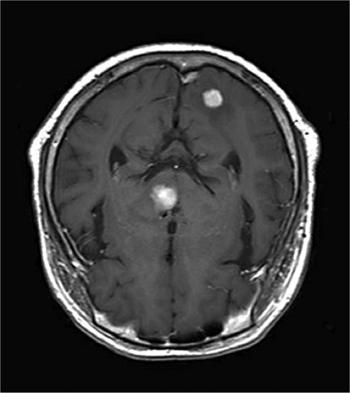
Label: notumor